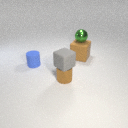
large brown rubber cube behind small blue rubber cylinder